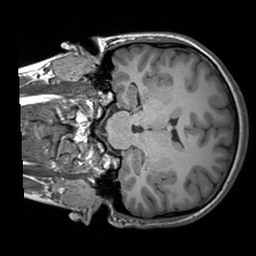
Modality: T1w
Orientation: coronal
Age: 23
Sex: female
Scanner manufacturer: siemens
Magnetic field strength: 3 T
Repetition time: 1.6 s
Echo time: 0.00236 s